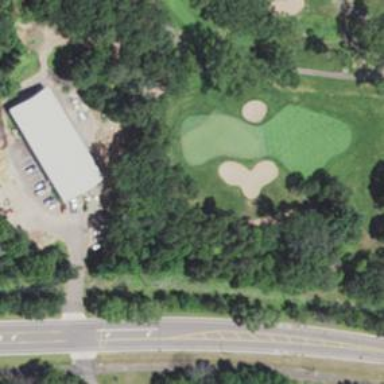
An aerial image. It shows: Golf hole.